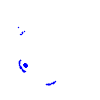
Particle: electron